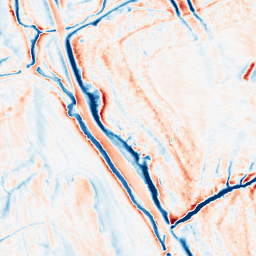
Category: classical
Decomposition family: gaussian_anisotropic
Decomposition parameters: sigma_x: 5
sigma_y: 2
Upsampling method: bilinear
Upsampling parameters: scale: 2
Upsampling scale: 2